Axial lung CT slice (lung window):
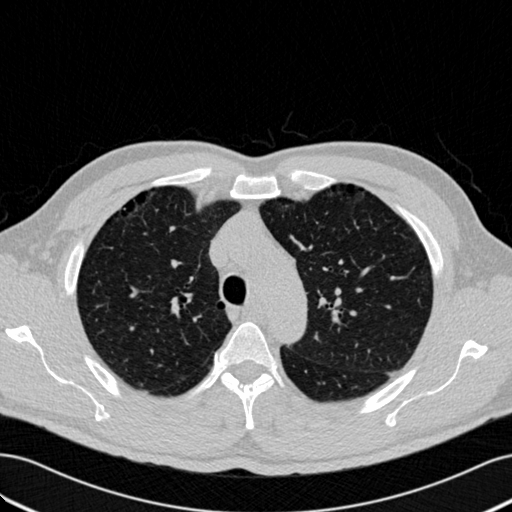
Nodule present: no